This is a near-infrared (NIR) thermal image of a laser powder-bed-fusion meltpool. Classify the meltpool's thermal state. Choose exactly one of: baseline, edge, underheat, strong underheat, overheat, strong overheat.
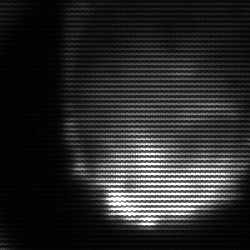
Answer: edge